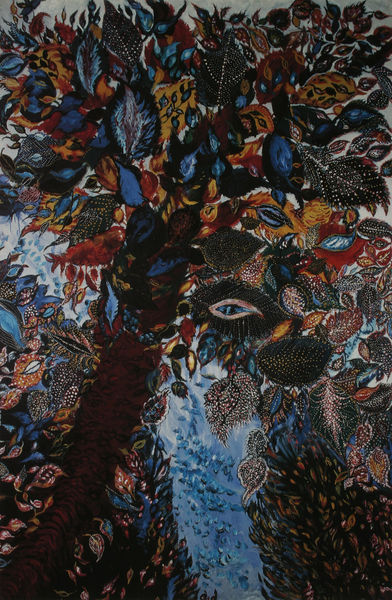
Titel: Paradiesbaum
Künstler: Séraphine Louis
Standort: Paris
Institution: Musée National d'Art Moderne
Schlagwörter: baum, blau, blätter, dunkel, feder, gemälde, laub, vogel, wasser, fluss, gelb, blumen, braun, bunt, grau, schwarz, ölbild, rot, tier, augen, federn, gefieder, öl, baumstamm, kalt, stamm, strauch, vögel, wind, auge, pflanzen, wald, düster, warm, abstrakt, farben, herbst, palme, klimt, surreal, punkte, gepunktet, traum, acryl, druck, pfau, phantasie, fantasie, botanik, klee, pünktchen, luftig, kleinteilig, pfauenfedern, phantastischer realismus, 1910, art nouvaeu